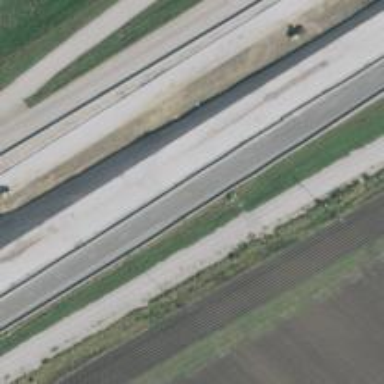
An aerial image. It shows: Motorway.